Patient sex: M
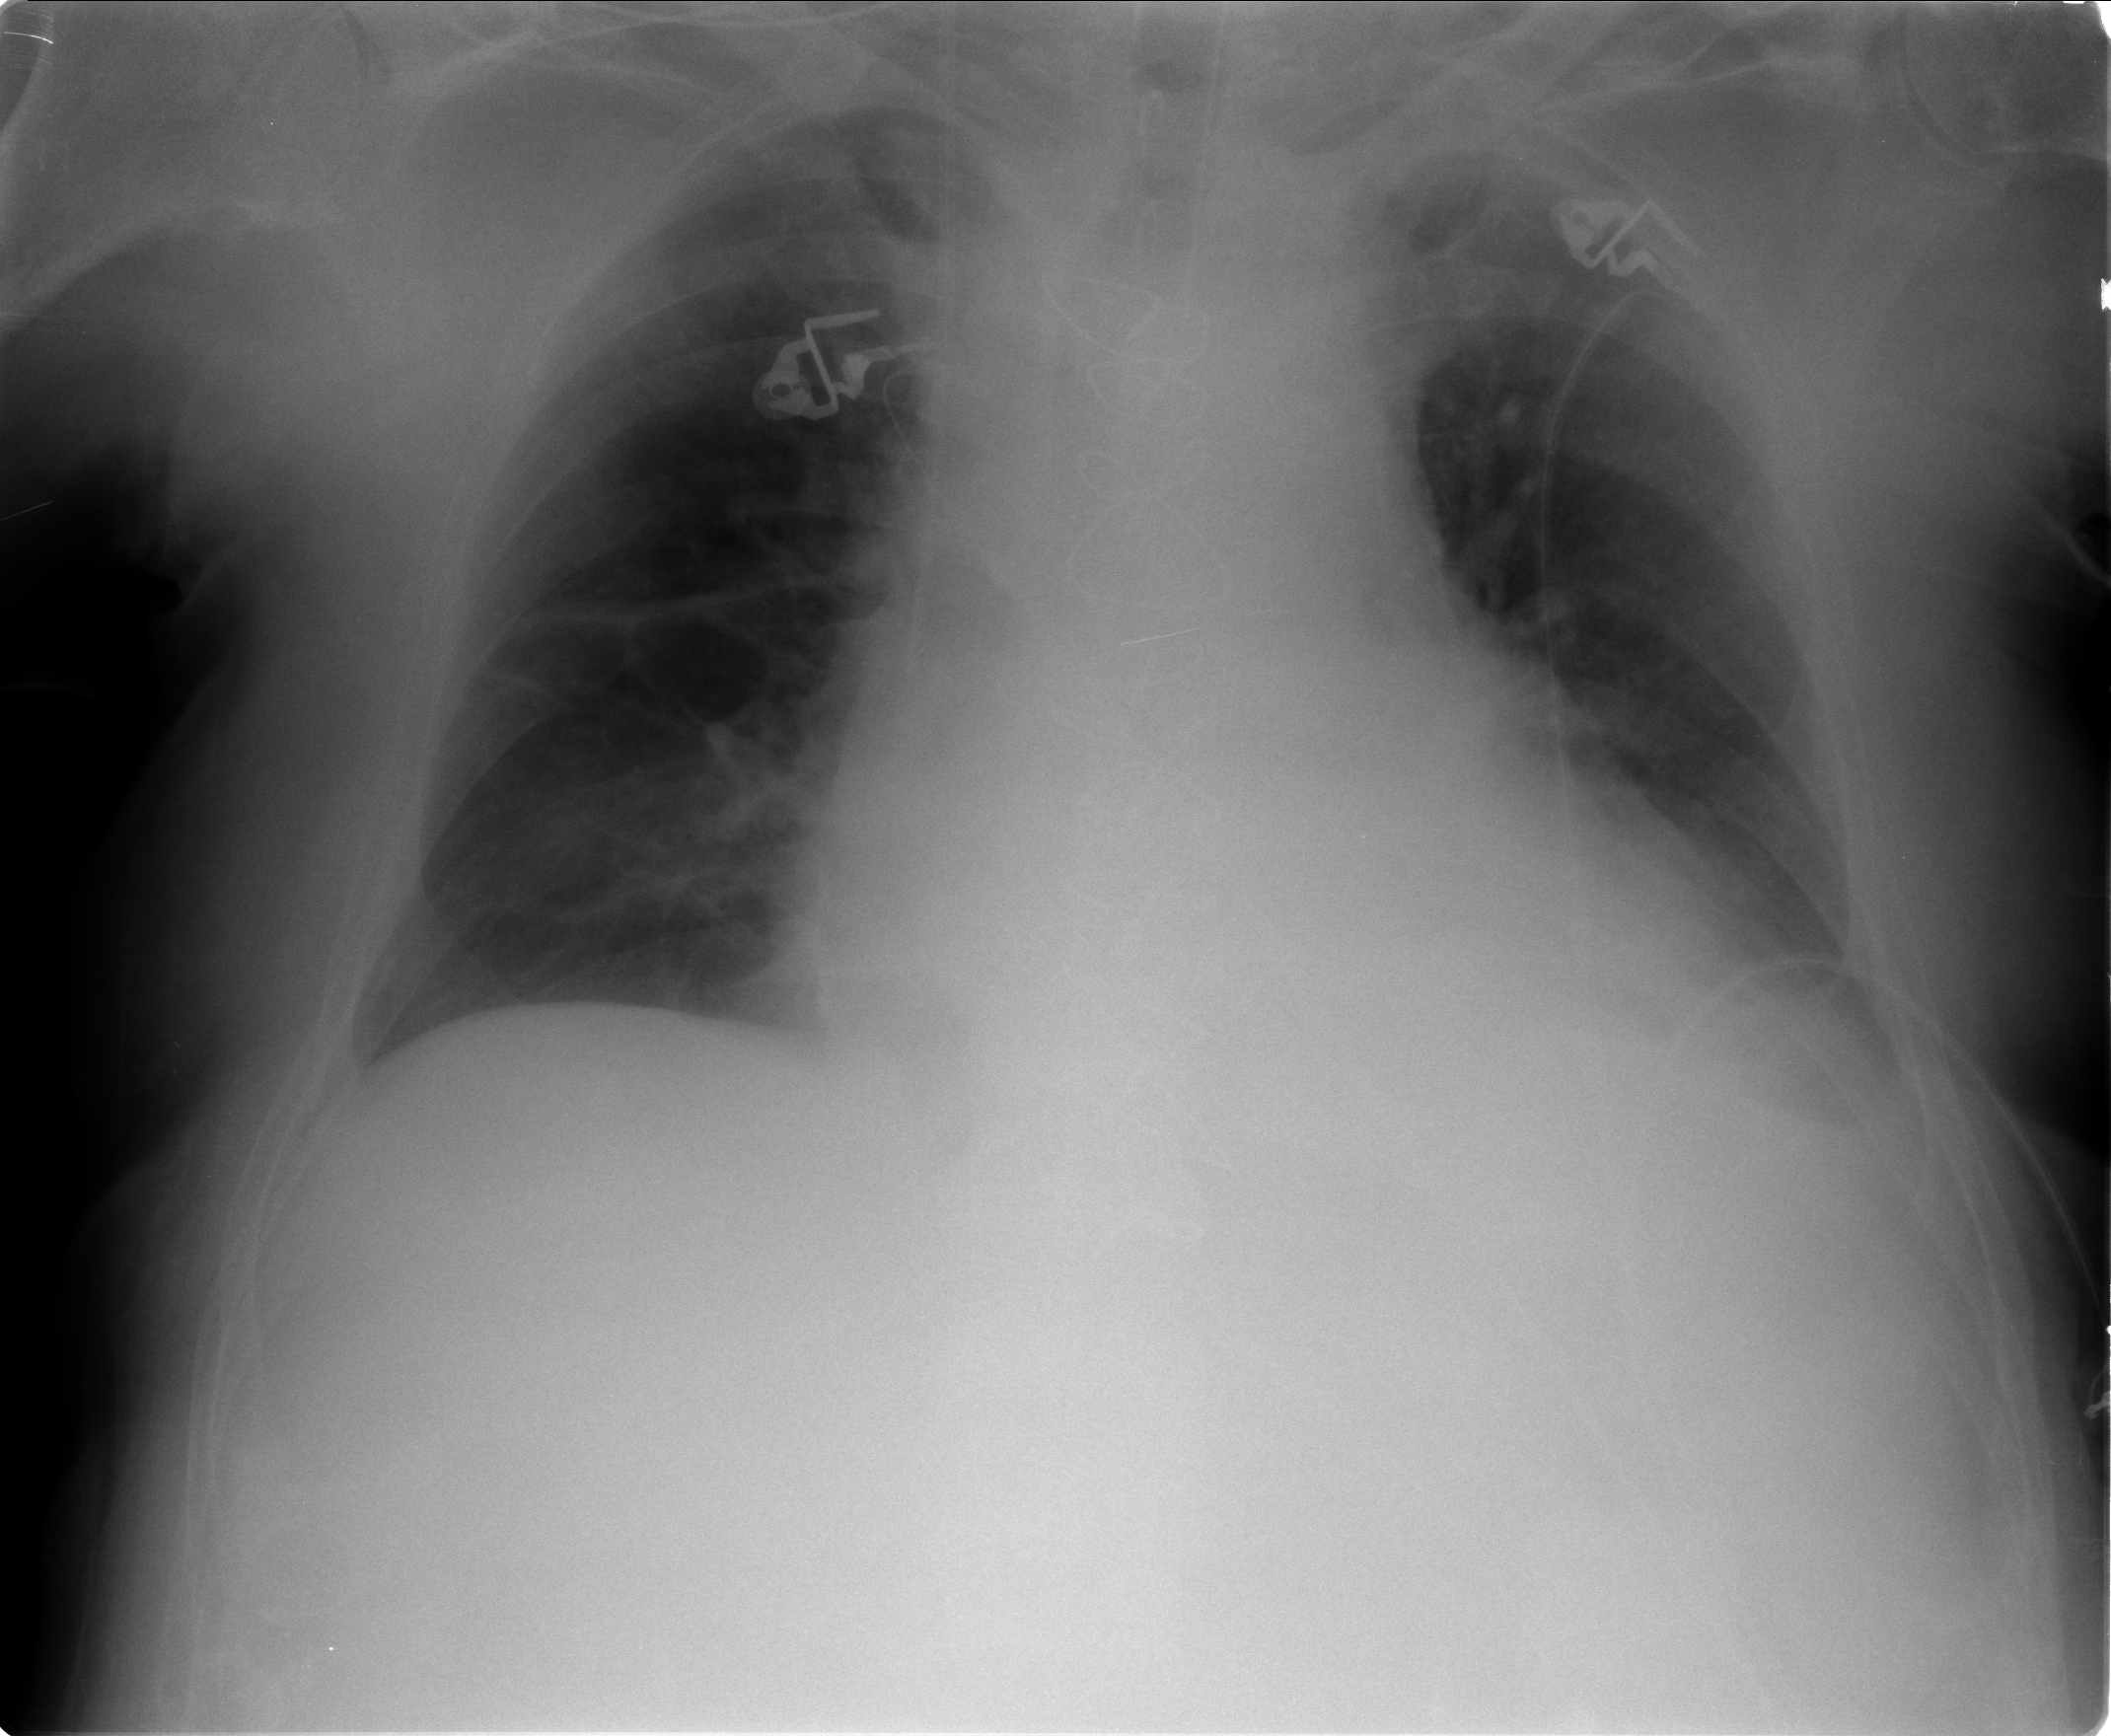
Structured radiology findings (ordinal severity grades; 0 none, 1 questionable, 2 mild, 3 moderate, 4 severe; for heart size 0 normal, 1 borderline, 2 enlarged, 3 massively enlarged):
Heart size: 2
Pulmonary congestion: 1
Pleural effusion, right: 0
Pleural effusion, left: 2
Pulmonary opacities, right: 0
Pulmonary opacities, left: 0
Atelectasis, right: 2
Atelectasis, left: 2